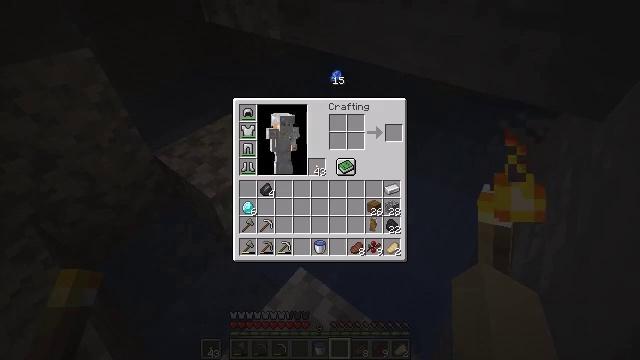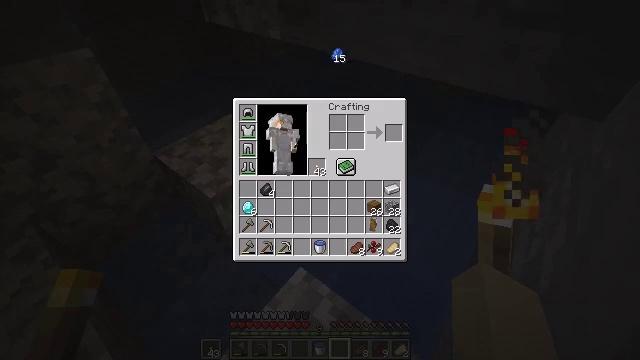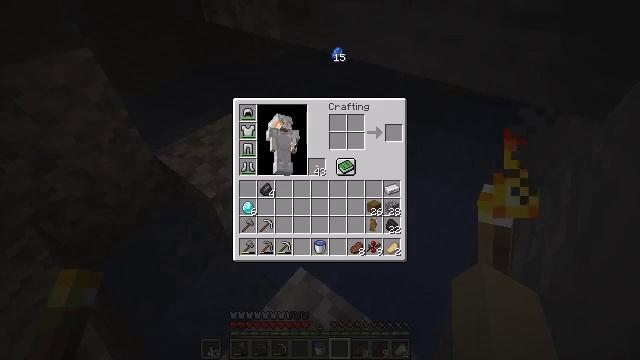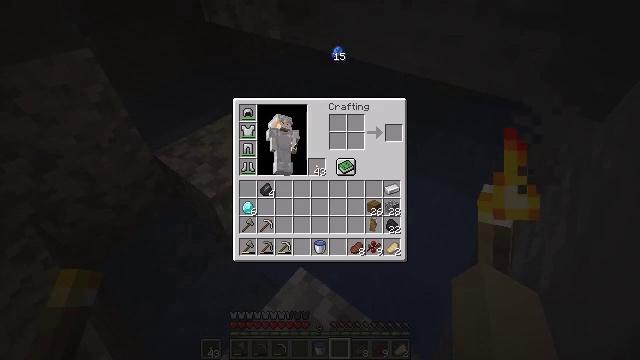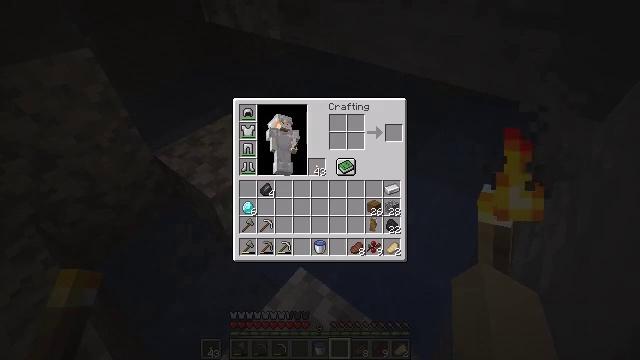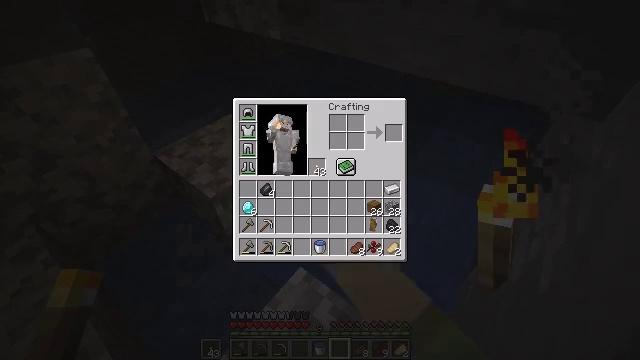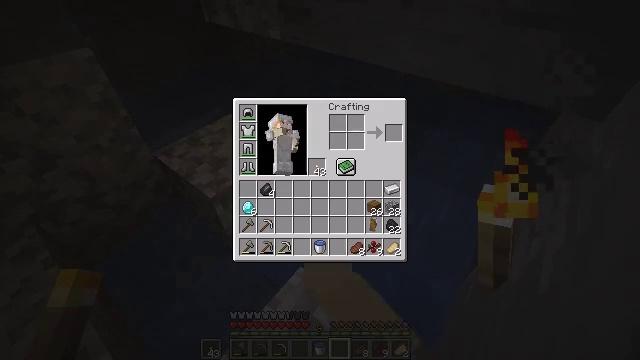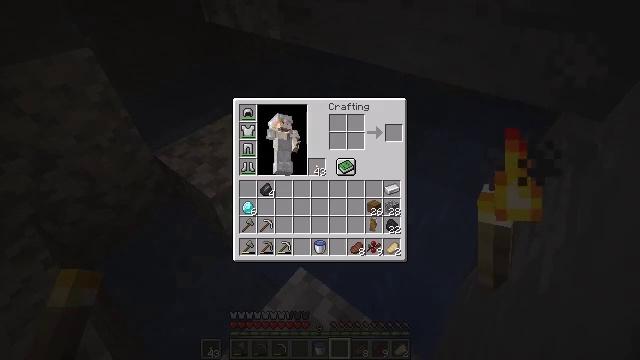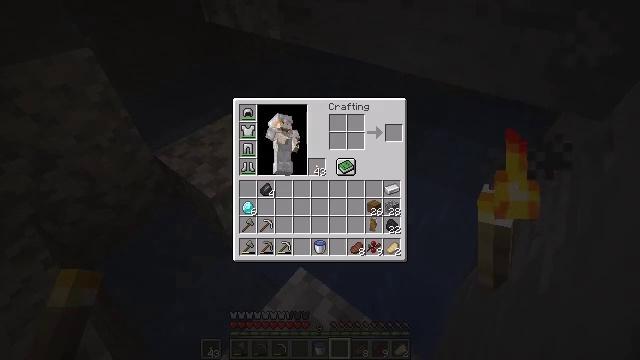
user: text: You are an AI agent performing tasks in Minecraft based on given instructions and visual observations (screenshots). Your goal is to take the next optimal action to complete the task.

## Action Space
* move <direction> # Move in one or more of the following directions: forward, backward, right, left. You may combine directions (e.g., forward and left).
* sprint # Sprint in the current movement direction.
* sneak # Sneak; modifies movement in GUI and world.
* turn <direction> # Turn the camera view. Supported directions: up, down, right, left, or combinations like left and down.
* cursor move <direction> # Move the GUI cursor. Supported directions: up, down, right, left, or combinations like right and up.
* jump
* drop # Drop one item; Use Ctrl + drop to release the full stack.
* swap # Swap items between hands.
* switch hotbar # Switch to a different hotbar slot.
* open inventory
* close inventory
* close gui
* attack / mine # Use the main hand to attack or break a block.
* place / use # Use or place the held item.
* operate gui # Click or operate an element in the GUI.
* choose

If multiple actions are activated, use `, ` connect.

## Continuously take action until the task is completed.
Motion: motion action
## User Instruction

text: Remove a lapis lazuli from the inventory.
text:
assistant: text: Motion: cursor move up
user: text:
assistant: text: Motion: operate gui
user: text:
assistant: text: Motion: operate gui
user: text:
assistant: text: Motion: no_op
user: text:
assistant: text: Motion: cursor move down
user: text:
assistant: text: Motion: no_op
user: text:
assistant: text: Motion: no_op
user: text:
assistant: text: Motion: no_op
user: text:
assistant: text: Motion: no_op